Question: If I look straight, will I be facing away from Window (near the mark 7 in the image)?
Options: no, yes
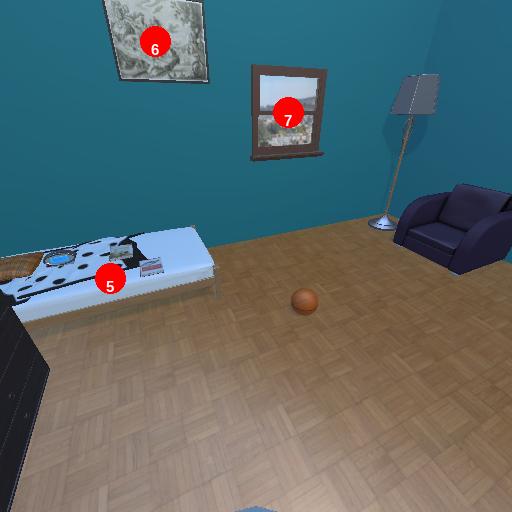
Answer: no